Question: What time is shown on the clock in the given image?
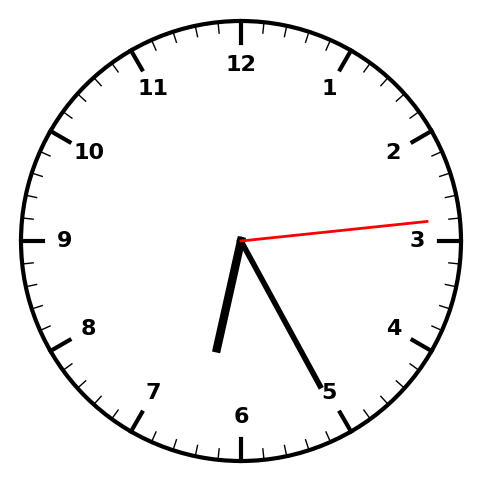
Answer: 06:25:14